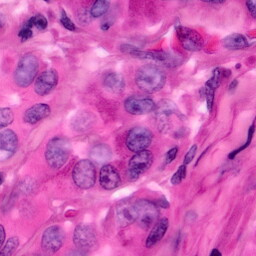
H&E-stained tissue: Pancreatic